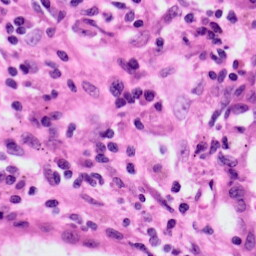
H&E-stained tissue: Lung